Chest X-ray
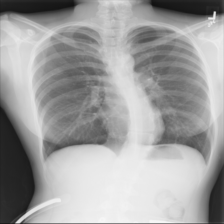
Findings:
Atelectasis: negative
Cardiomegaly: negative
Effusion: negative
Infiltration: negative
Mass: negative
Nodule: negative
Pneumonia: negative
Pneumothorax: negative
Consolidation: negative
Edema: negative
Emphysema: negative
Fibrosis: negative
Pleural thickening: negative
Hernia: negative